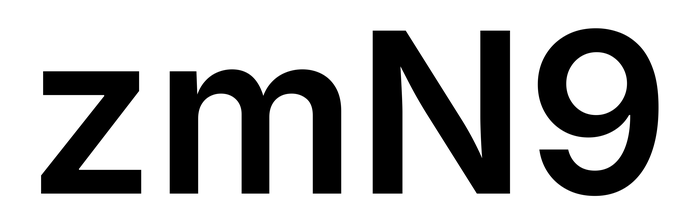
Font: Inter_SemiBold